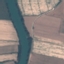
Label: River